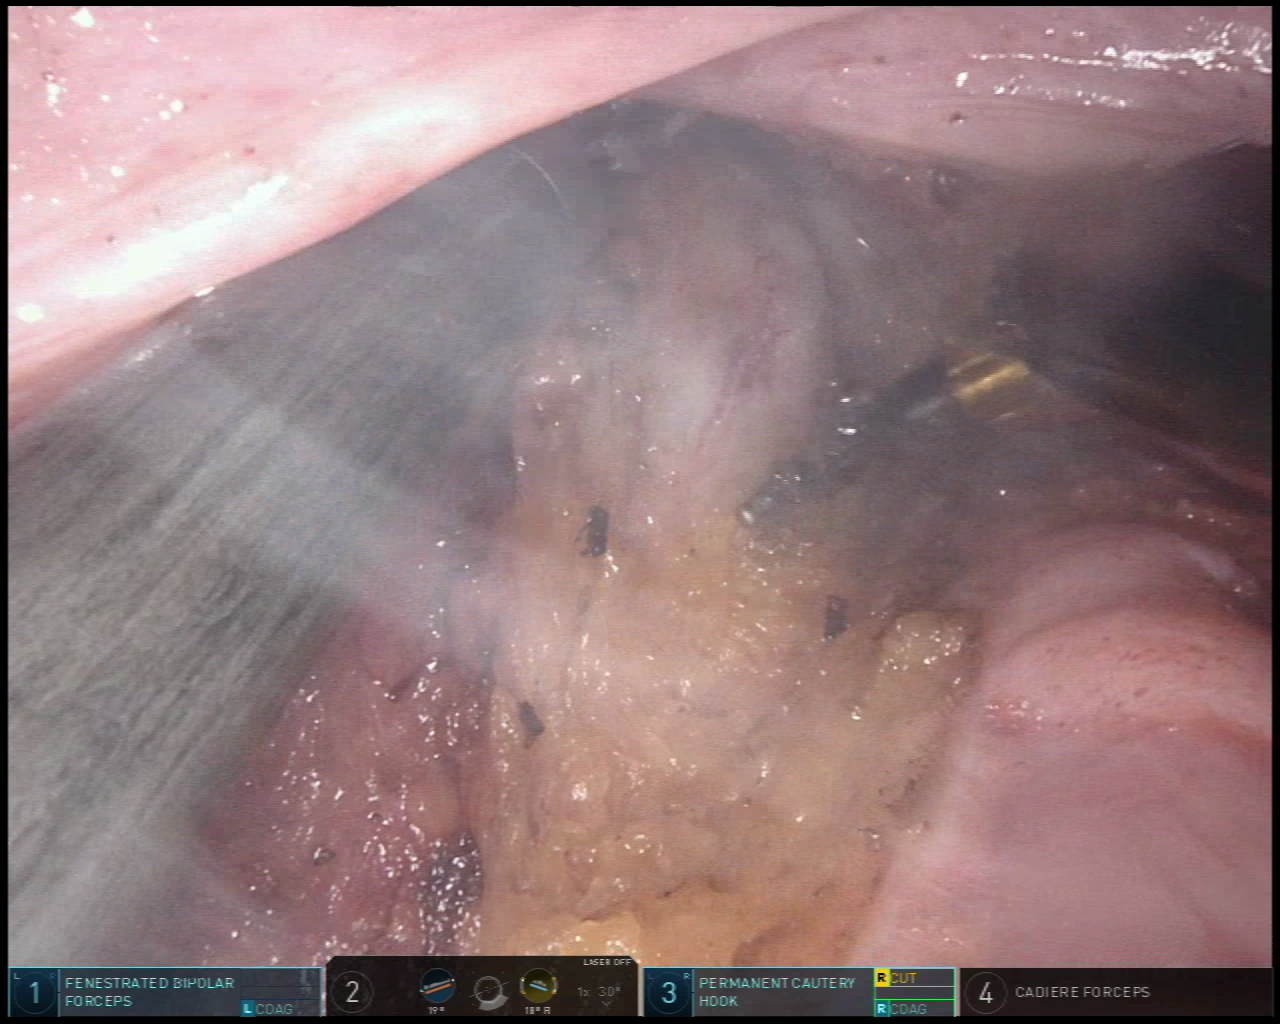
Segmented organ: vesicular_glands
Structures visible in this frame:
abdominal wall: no
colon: no
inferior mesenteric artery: no
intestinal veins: no
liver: no
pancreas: no
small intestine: no
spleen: no
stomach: no
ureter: no
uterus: no
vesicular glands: yes